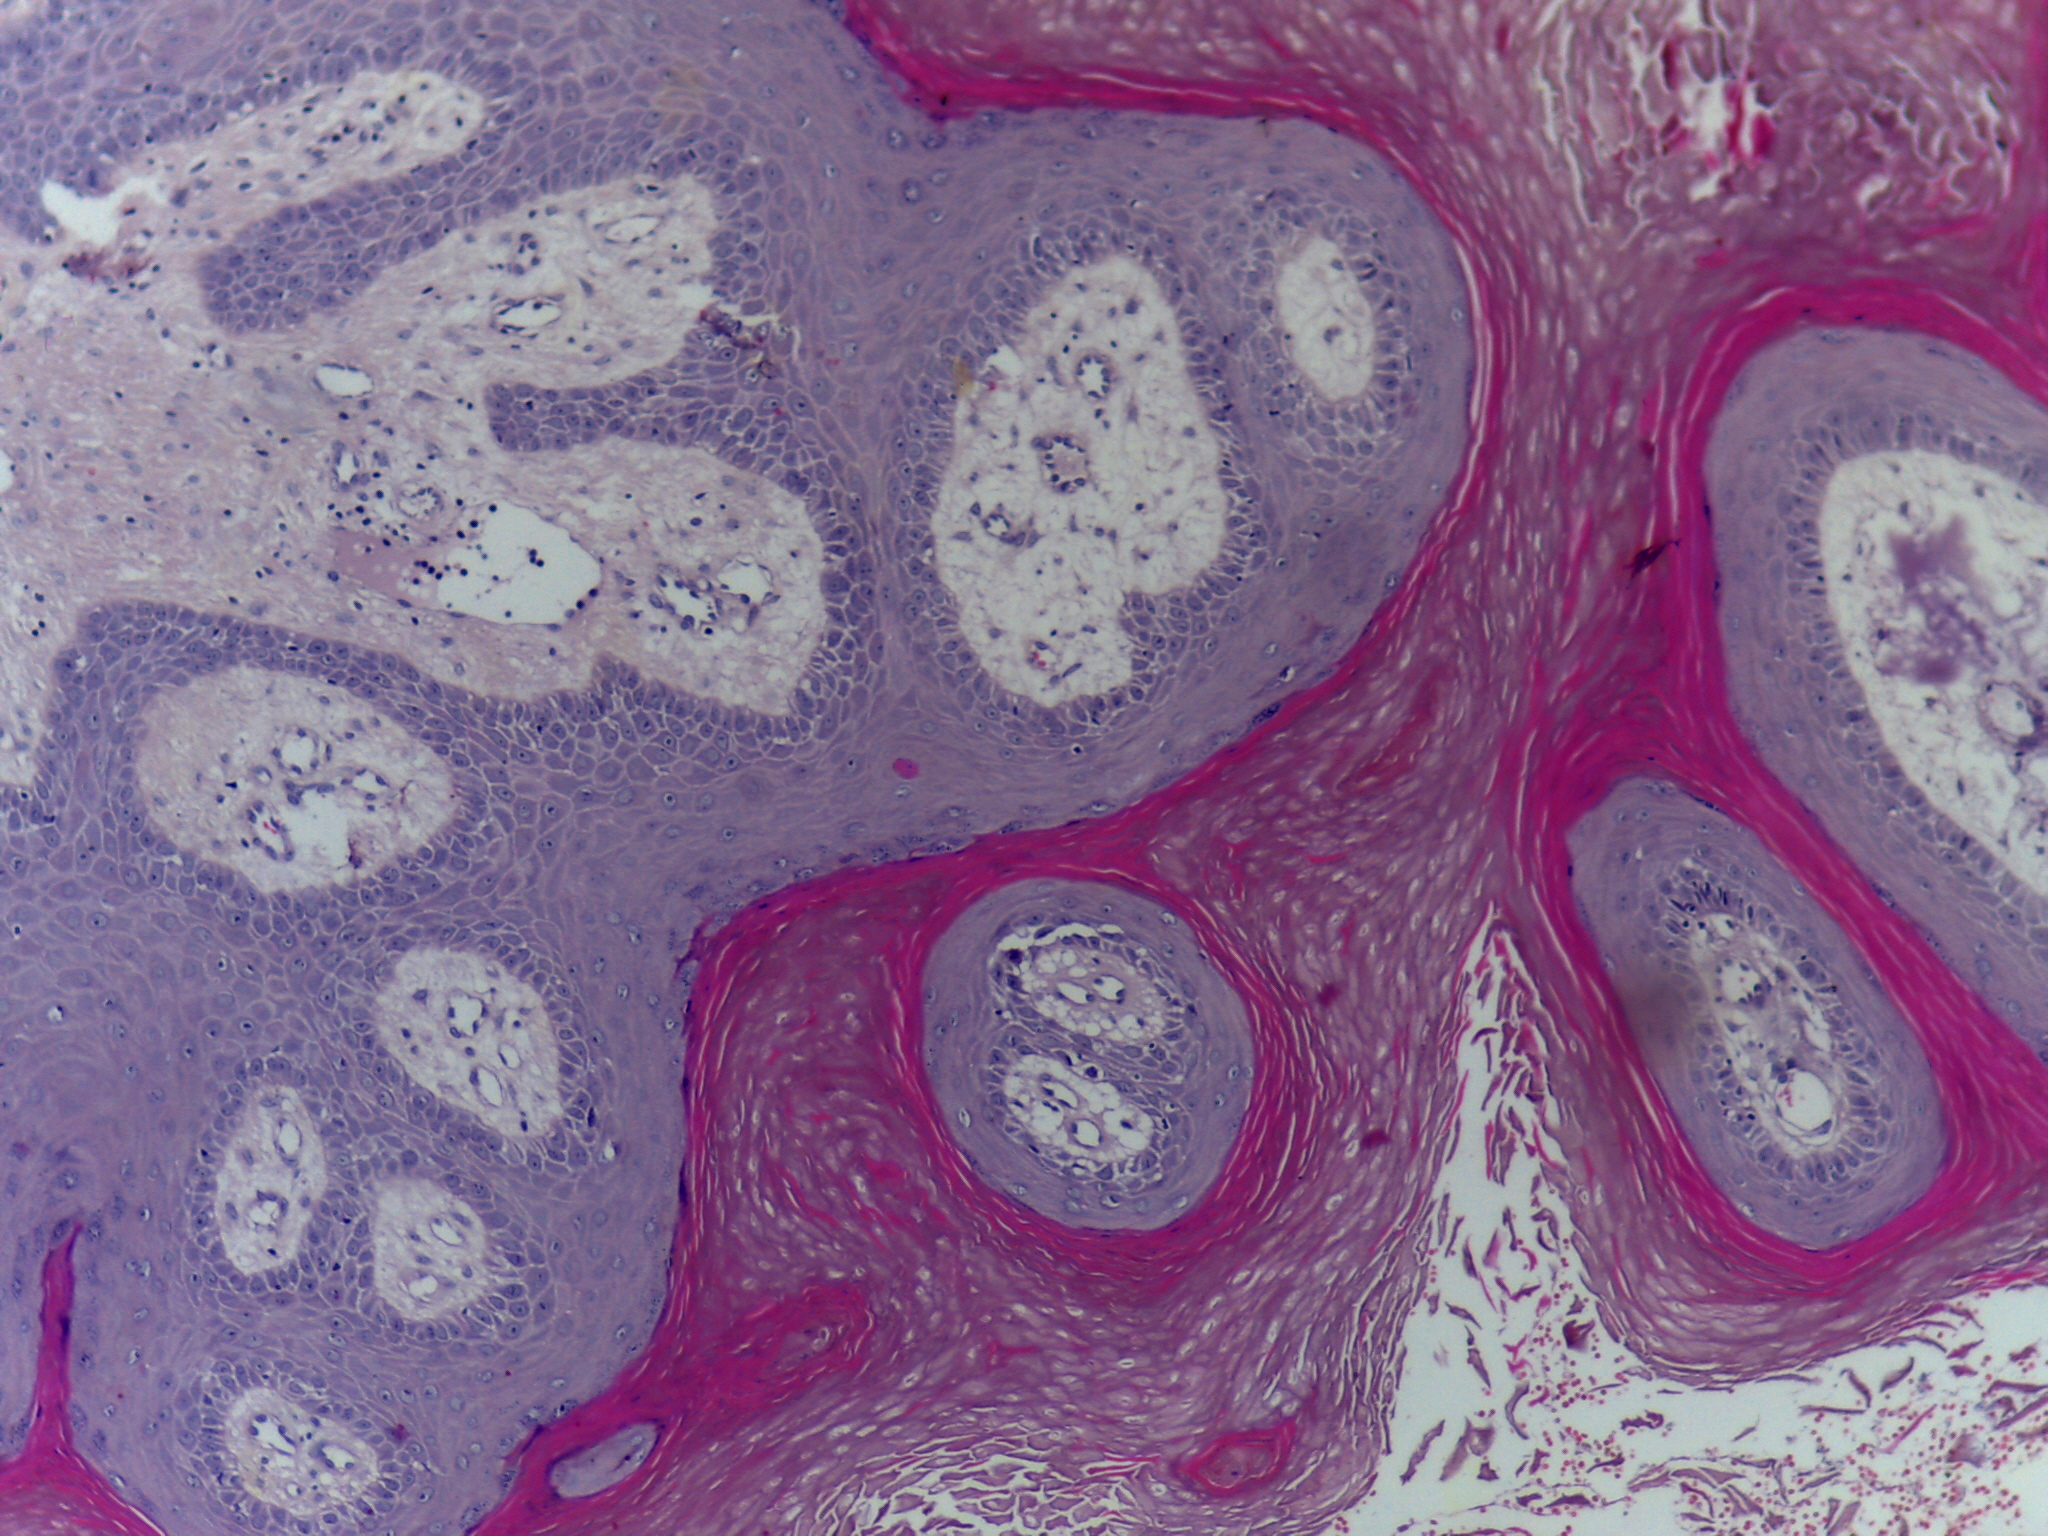
Diagnosis: OSCC